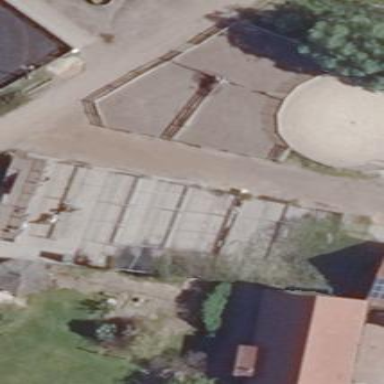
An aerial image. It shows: Leisure land designated for horse riding.